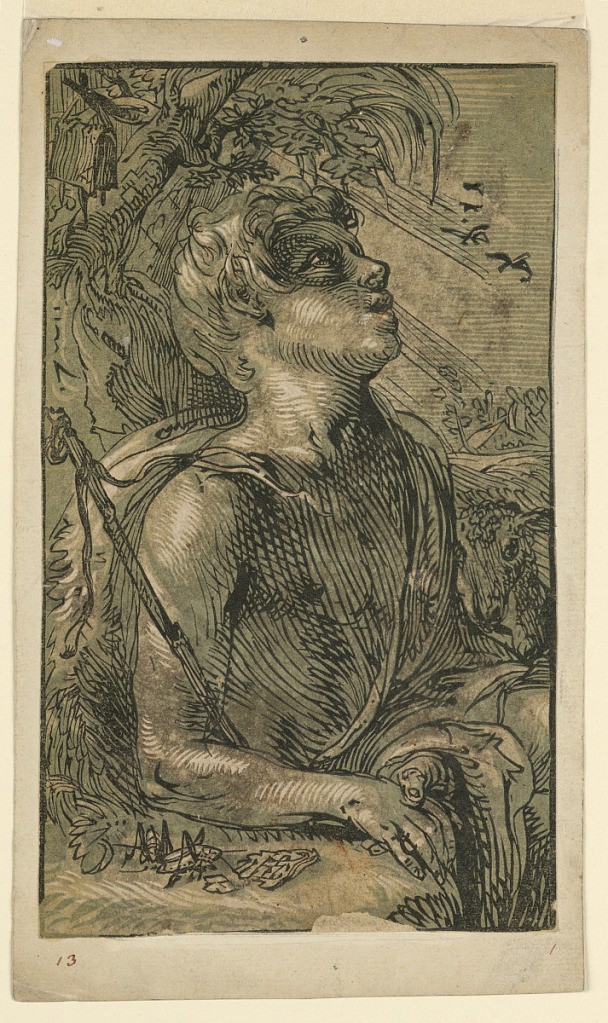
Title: Saint John the Evangelist in the Wilderness
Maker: Hendrik Goltzius, Netherlandish, 1558 – 1617
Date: ca. 1630
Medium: Chiaroscuro woodcut in black, green, and white ink on paper
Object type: Print
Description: The young St. John is seen half-length, seated in right profile. He clasps one hand in the other. To the right, his lamp, and in the left foreground, two grasshoppers. Woodcut printed with three blocks.